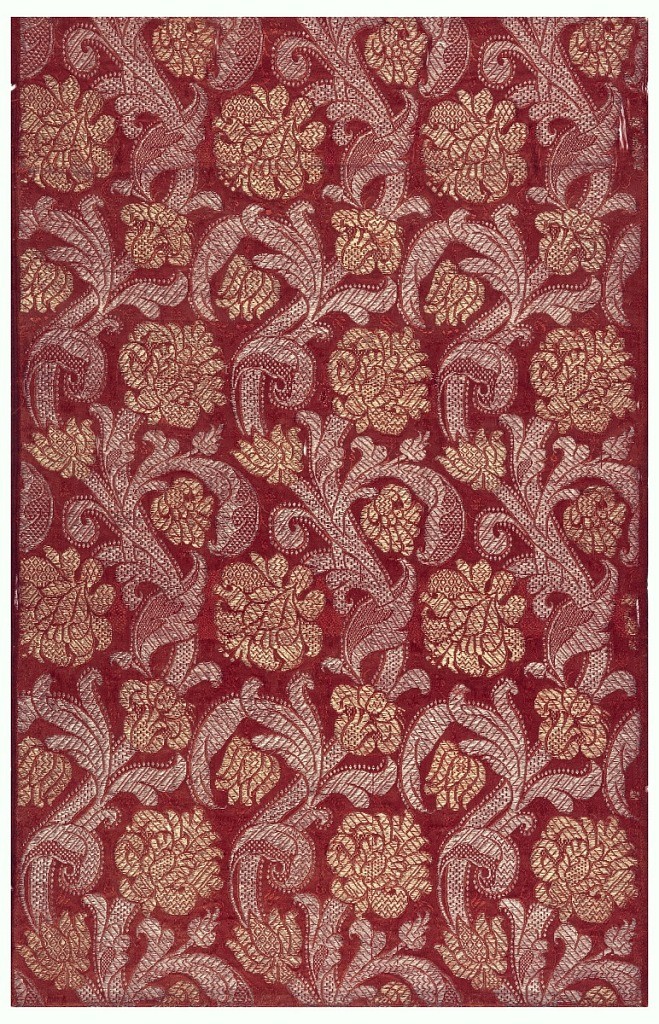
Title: Fragments
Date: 17th–early 18th century
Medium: silk, metallic thread (narrow strips of gold and silver metallic foil wound onto silk core) Technique: 7&1 satin patterned by weft floats and discontinuous supplementary wefts
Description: Metallic scrolling stylized floral stems in a red satin foundation.